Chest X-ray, PA view. Patient: 56 years old, sex F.
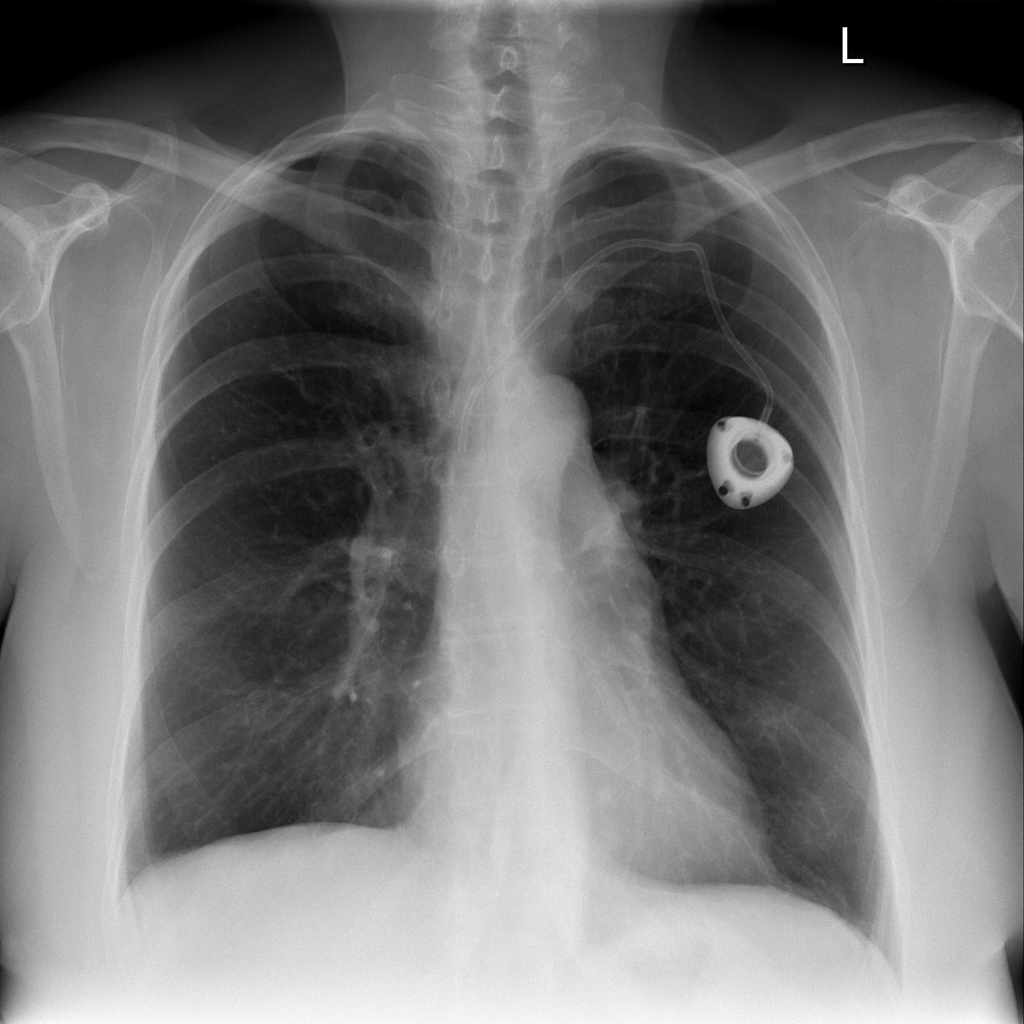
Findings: Nodule